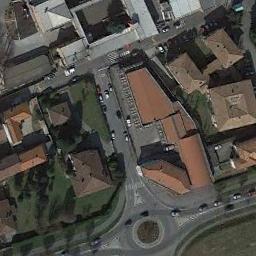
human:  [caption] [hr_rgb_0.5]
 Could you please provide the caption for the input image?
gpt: Many buildings of different shapes are beside the roundabout .

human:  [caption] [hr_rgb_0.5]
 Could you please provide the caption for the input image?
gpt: The roundabout is on the grass next to trees and buildings .

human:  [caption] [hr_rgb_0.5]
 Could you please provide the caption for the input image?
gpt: The roundabout is next to some buildings .

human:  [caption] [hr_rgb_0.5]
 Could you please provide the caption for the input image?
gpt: There are several moving vehicles on the road at the roundabout, Many buildings and some trees and a few lawns around the roundabout .

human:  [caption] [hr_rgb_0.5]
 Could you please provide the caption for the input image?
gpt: There are some brown buildings beside the roundabout .